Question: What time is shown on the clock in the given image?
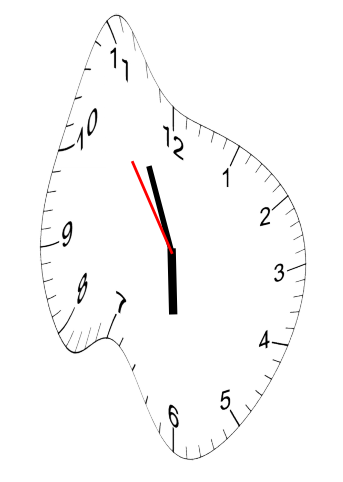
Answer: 05:55:54